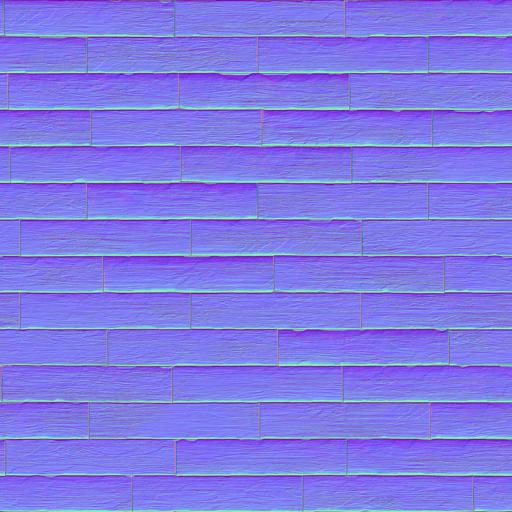
nailed nails planks rough wood wooden